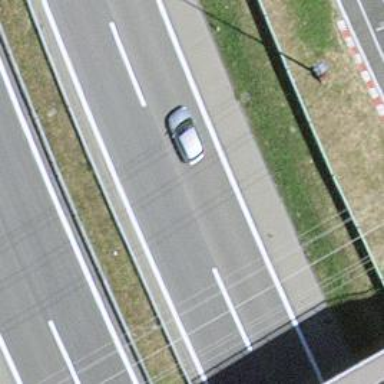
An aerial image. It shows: Asphalt motorway.